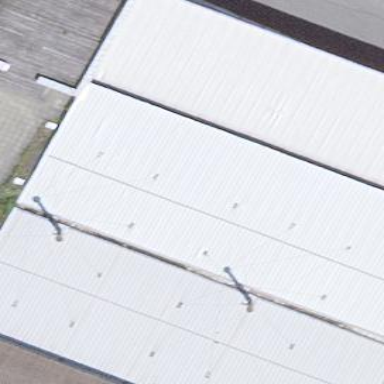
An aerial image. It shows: Industrial building.